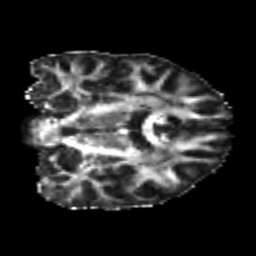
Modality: FA
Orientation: coronal
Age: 22
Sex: male
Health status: healthy
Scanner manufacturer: philips
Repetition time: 7.476 s
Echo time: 0.08753 s